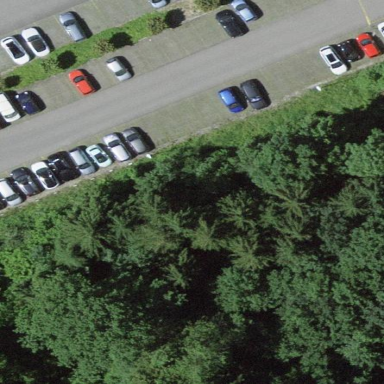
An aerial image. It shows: Parking available on the street side.